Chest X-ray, PA view. Patient: 49 years old, sex F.
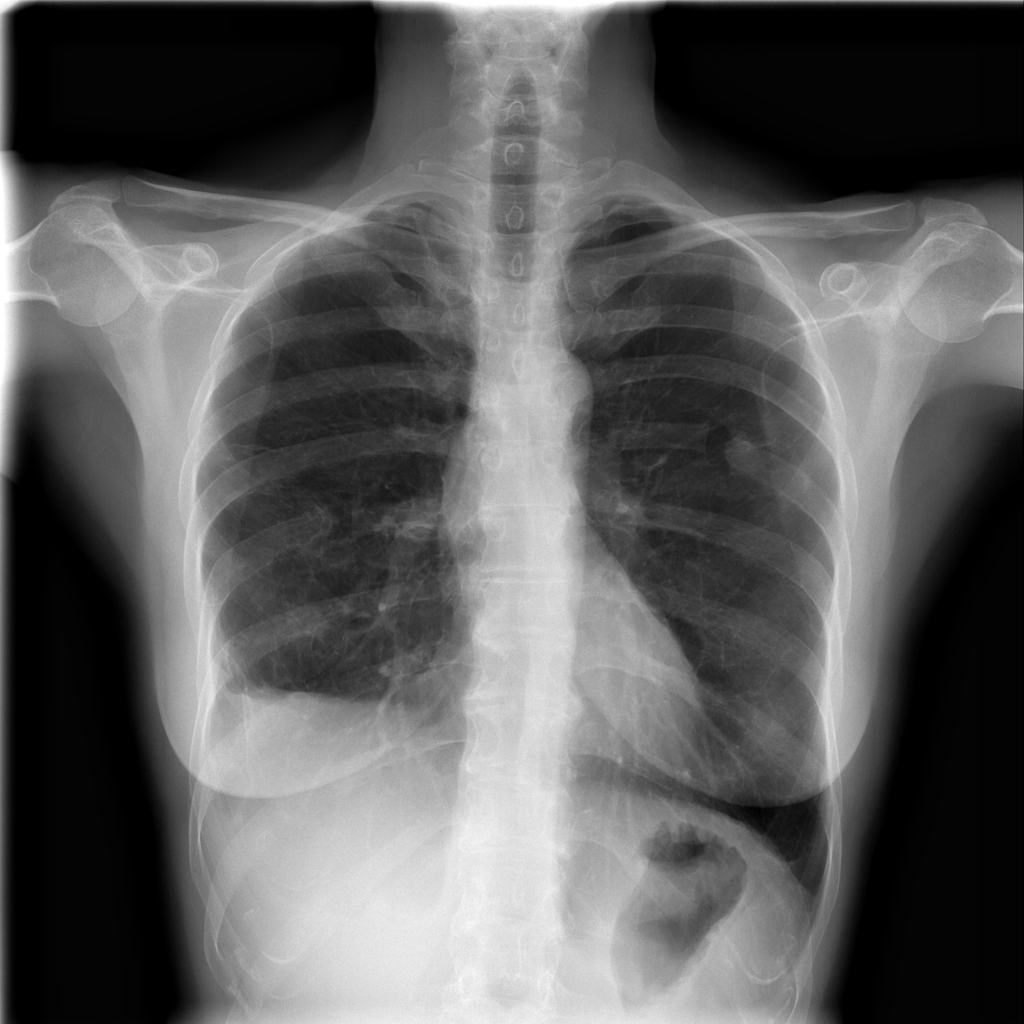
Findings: Consolidation, Infiltration, Pleural_Thickening, Pneumothorax